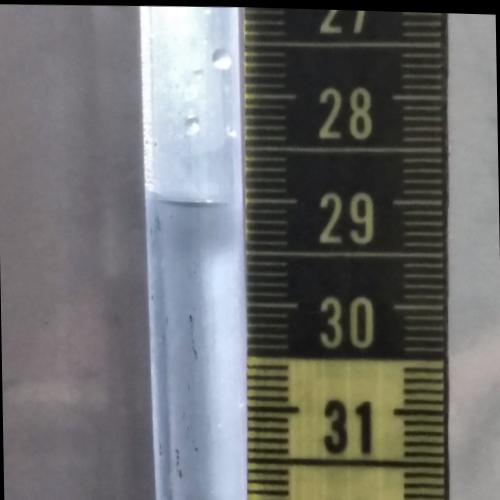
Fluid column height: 29.0 cm